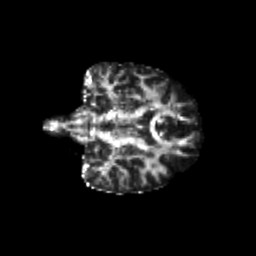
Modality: FA
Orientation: coronal
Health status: healthy
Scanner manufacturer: philips
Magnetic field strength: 3 T
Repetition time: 9.75 s
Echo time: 0.092 s